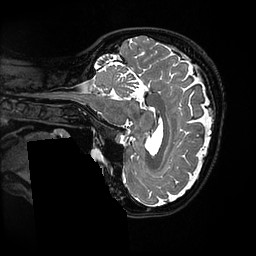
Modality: T2w
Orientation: sagittal
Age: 36
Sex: female
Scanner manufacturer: ge
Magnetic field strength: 3 T
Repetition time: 3.202 s
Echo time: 0.06582 s